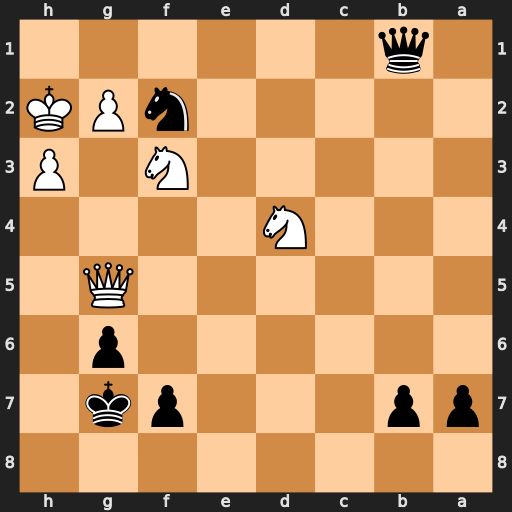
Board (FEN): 8/pp3pk1/6p1/6Q1/3N4/5N1P/5nPK/1q6
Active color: b
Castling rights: -
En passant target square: -
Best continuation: Qh1+ Kg3 Ne4+ Kf4 Nxg5